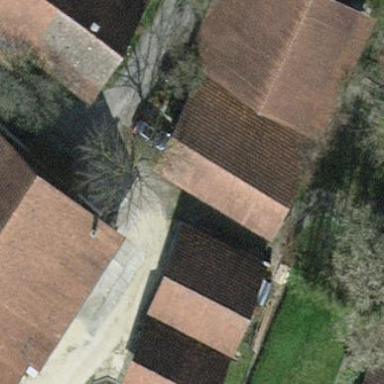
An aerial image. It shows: Hut.